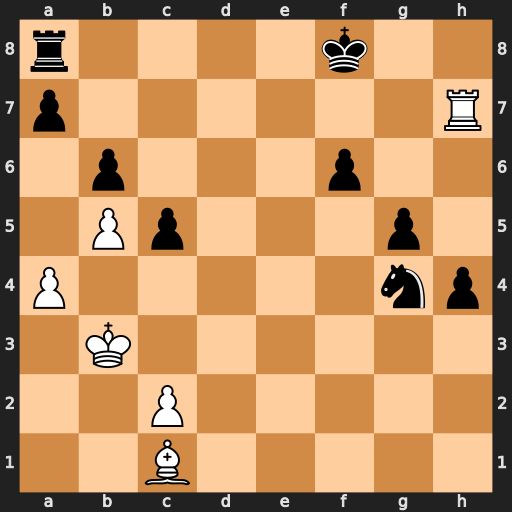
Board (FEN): r4k2/p6R/1p3p2/1Pp3p1/P5np/1K6/2P5/2B5
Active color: w
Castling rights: -
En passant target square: -
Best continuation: Rh8+ Ke7 Rxa8